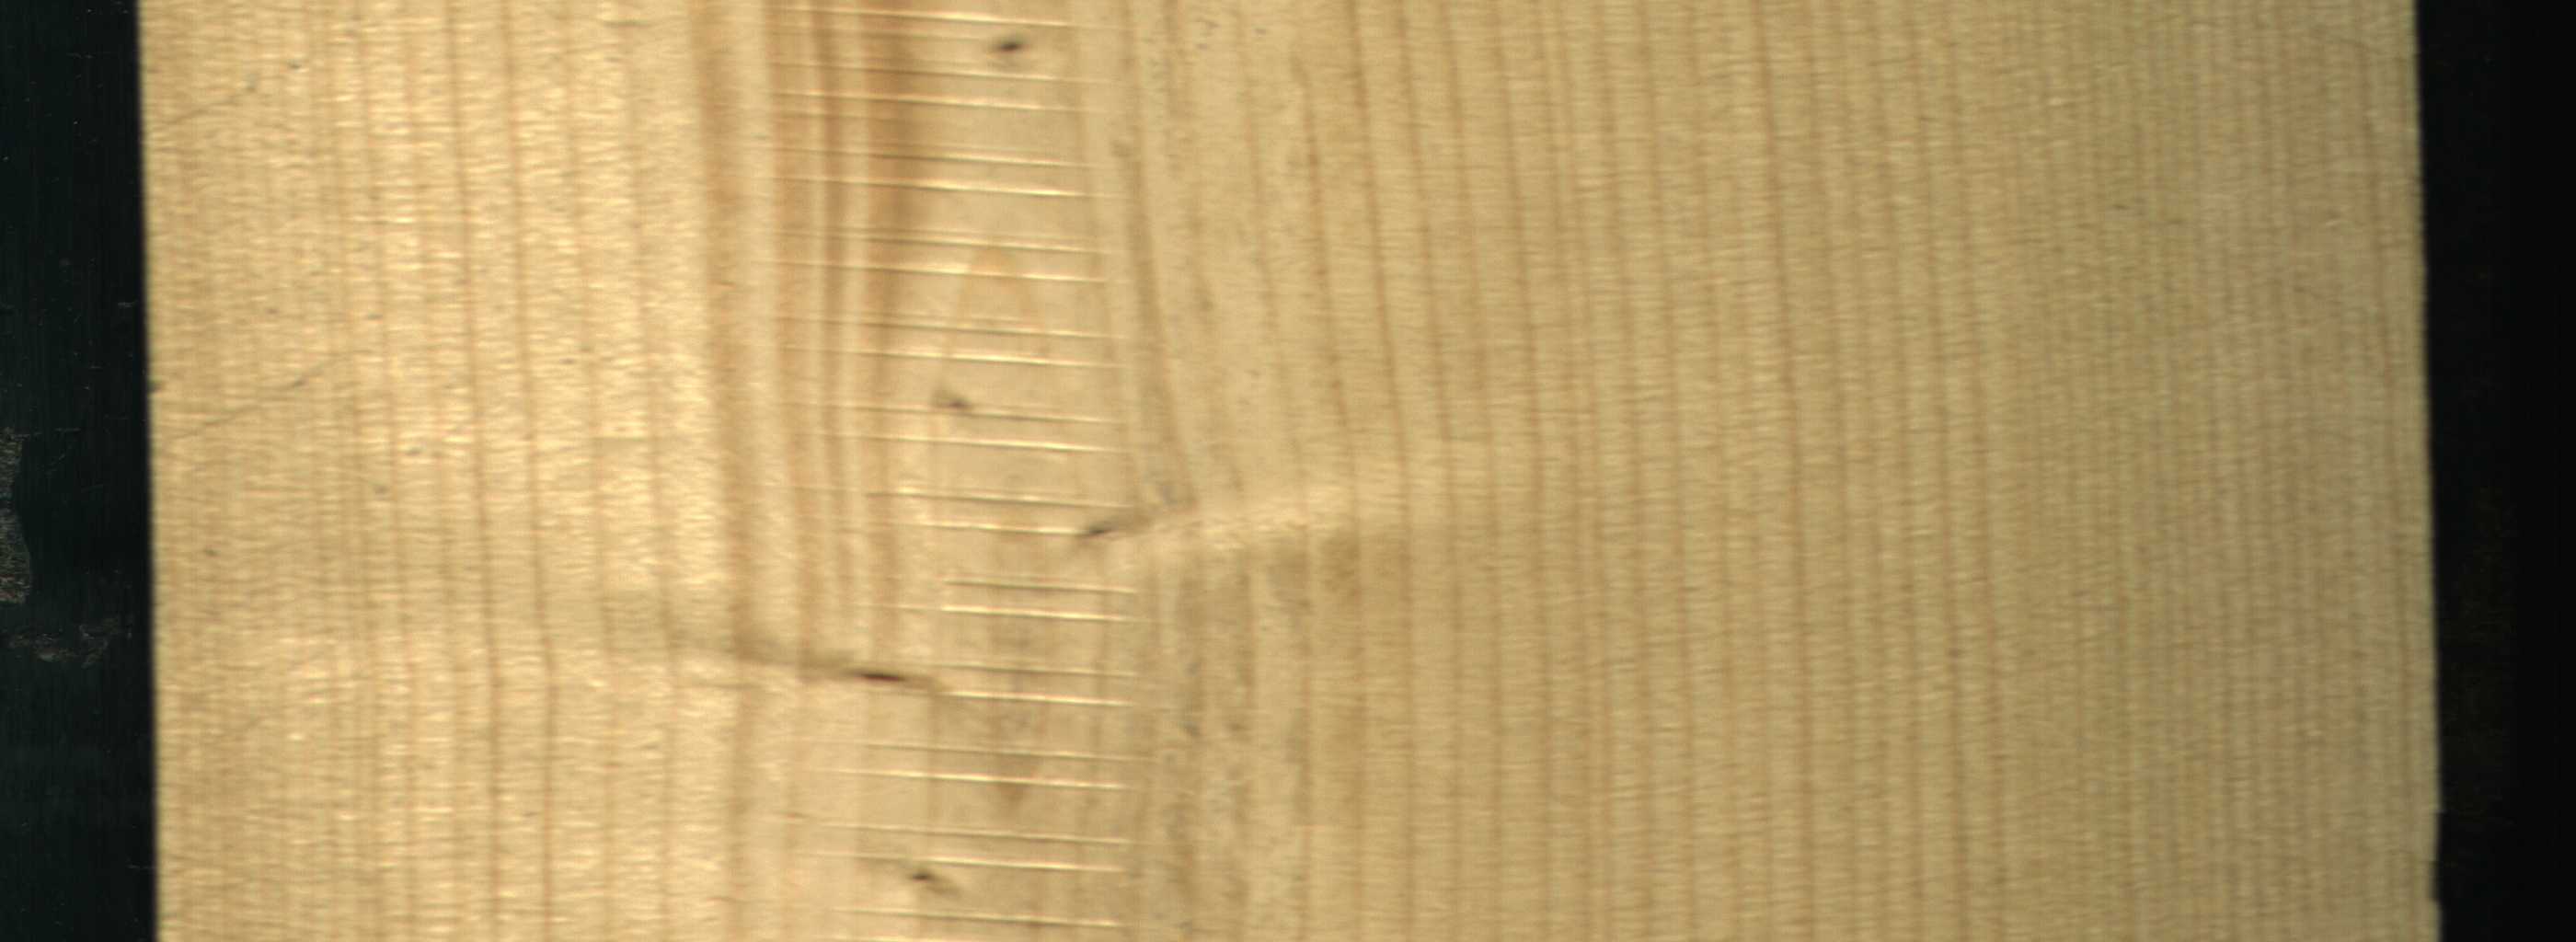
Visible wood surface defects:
Live_Knot
Live_Knot